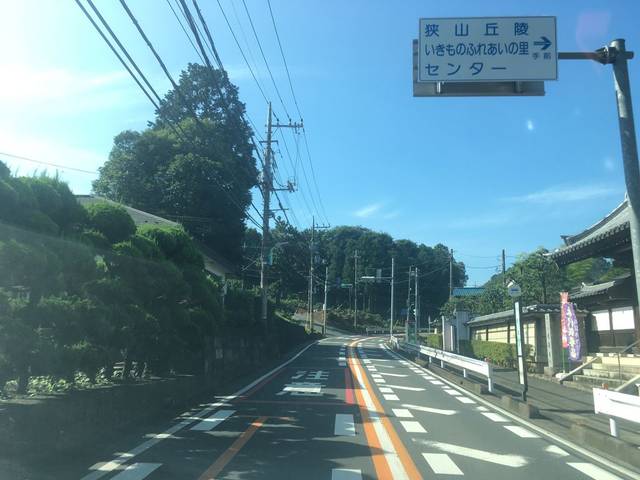
Region: Japan
Coordinates: 35.776, 139.453